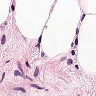
Metastatic tissue present: no